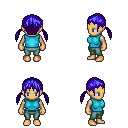
a pixel art fantasy rpg character, female body template, human, tanned skin, teal sleeveless shirt, teal pants, blue twin-tailed hairstyle, four views (front, back, left, right), 2x2 character sprite sheet, small pixel art, hard edges, no anti-aliasing